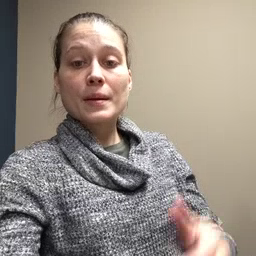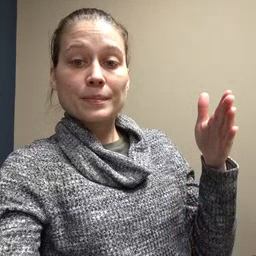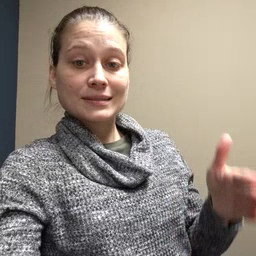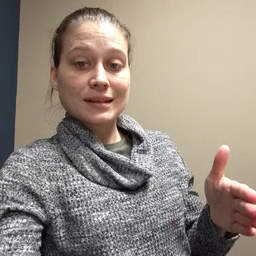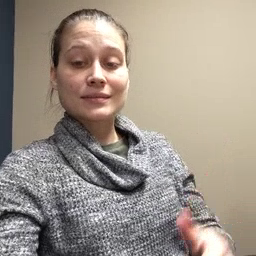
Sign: beside